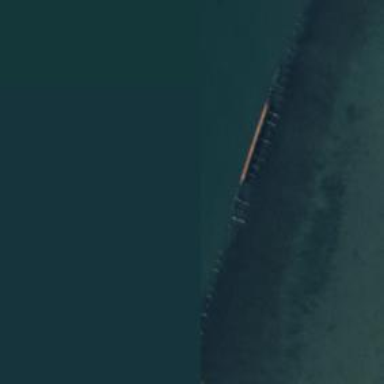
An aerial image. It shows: Pier that is in ruins.